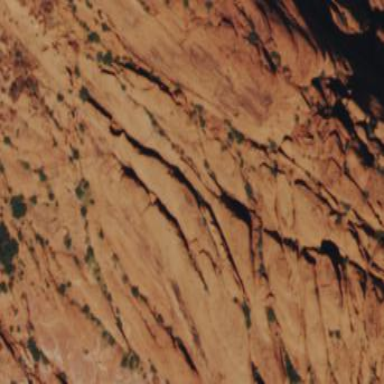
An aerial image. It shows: Red cliff in natural setting.